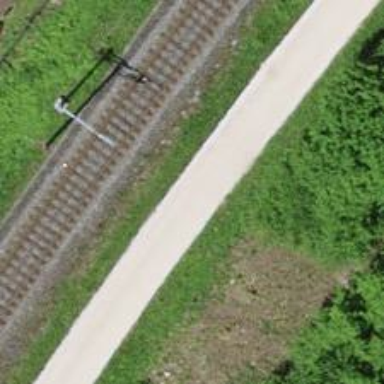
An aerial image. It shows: Track with grade2 tracktype.